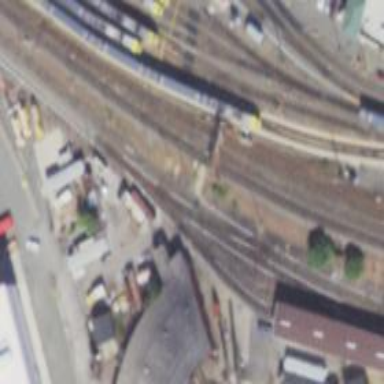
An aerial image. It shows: Railway crossing.